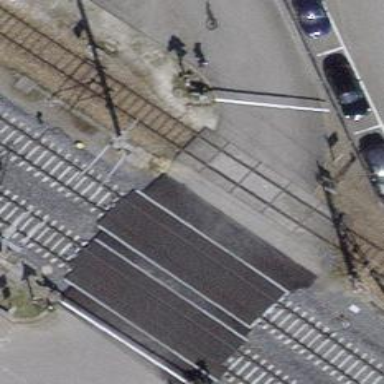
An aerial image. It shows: Single-track electrified rail service spur with contact line.